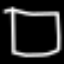
Label: square